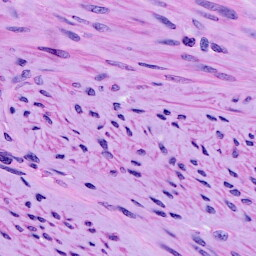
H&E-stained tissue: Cervix